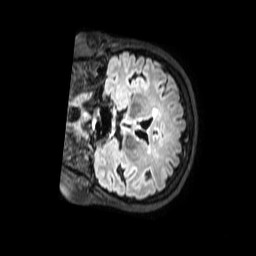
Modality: FLAIR
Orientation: coronal
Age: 55
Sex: female
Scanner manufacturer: philips
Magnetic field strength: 3 T
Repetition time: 4.8 s
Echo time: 0.2794 s